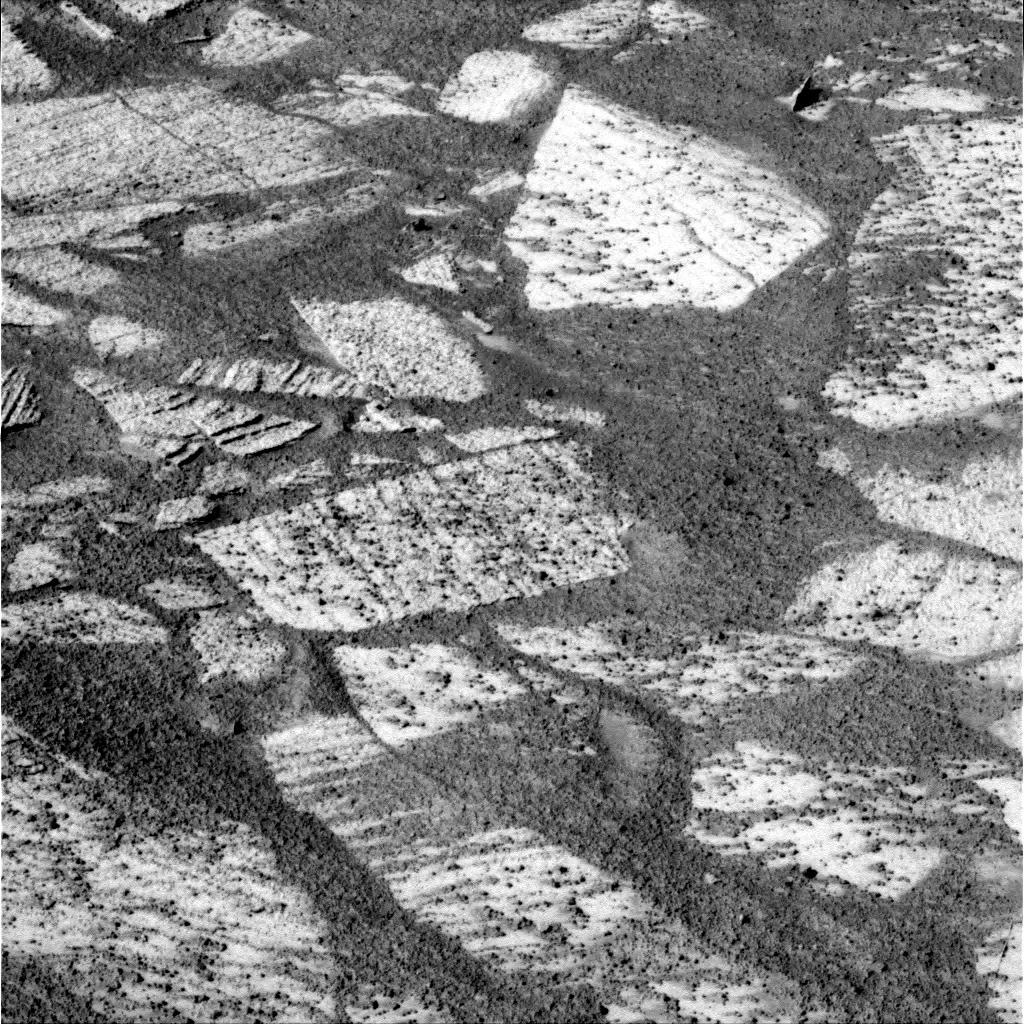
Terrain classes present: Bedrock, Gravel / Sand / Soil